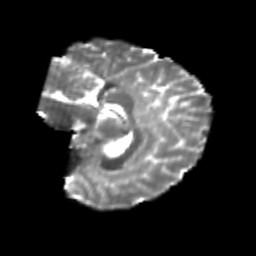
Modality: T2w
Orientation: sagittal
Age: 24
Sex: female
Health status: healthy
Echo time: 0.074 s